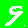
Digit: 9